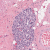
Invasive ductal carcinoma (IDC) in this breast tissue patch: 0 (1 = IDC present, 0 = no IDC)